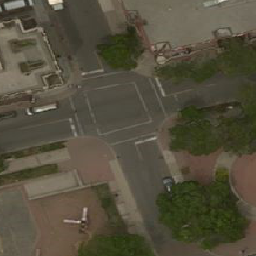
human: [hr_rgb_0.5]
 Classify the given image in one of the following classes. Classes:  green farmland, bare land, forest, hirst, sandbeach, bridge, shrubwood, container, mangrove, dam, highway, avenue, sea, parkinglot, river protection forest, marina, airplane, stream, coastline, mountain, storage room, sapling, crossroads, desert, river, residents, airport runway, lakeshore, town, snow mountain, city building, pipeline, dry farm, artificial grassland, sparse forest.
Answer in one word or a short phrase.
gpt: crossroads